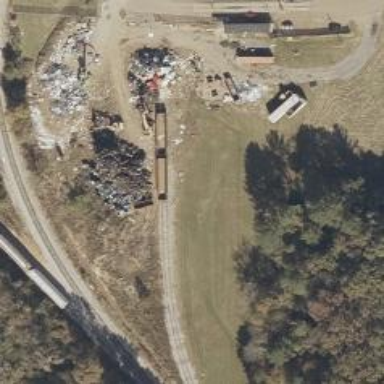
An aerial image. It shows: Industrial area designated as scrap yard.